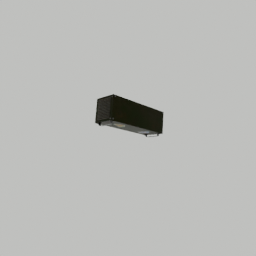
Label: electronics